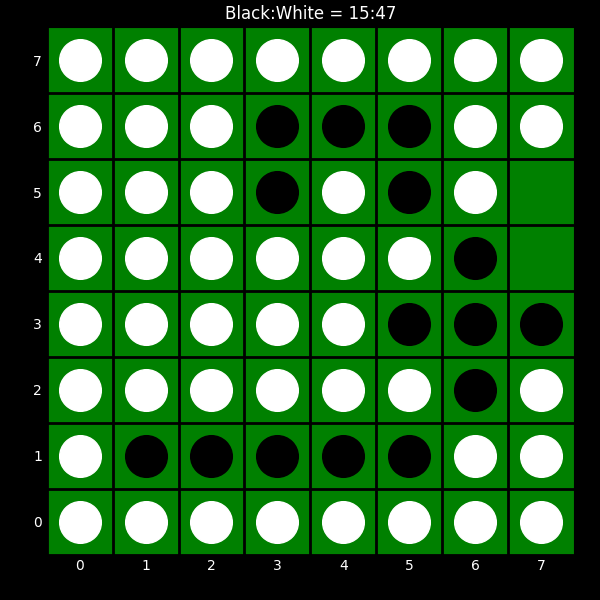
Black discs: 15
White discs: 47